Question: What I want to put into my chart is that the y-axis value to be like (0,30,60,90,120,150,180,210,230,270) where 0 is the minimum and 270 is the maximum but when I use tickValues(), the number will exceed the y-axis and I cannot see it in the graph. So I would like to be able to decrease the space between the tick values of 0 and 30 so that the maximum value of 270 will be shown in my chart. How would I be able to do it?
'''
.bar {
fill: steelblue;
}
.bar:hover {
fill: brown;
}
.axis {
font: 10px sans-serif;
}
.axis path,
.axis line {
fill: none;
stroke: #000;
shape-rendering: crispEdges;
}
.x.axis path {
display: black;
}
.d3-tip {
line-height: 1;
font-weight: bold;
padding: 12px;
background: rgba(0, 0, 0, 0.8);
color: #fff;
border-radius: 2px;
}
/* Creates a small triangle extender for the tooltip */
.d3-tip:after {
box-sizing: border-box;
display: inline;
font-size: 10px;
width: 100%;
line-height: 1;
color: rgba(0, 0, 0, 0.8);
content: "BC";
position: absolute;
text-align: center;
}
/* Style northward tooltips differently */
.d3-tip.n:after {
margin: -1px 0 0 0;
top: 100%;
left: 0;
}
</style>
<body>
<script src="http://d3js.org/d3.v3.min.js"></script>
<script src="http://labratrevenge.com/d3-tip/javascripts/d3.tip.v0.6.3.js"></script>
<script>
var data = [{"countryName":"Afghanistan","gender":"Female","deaths":"97"},
{"countryName":"Afghanistan","gender":"Male","deaths":"108"}];
var deathArray = data.map(function(d){ return parseInt(d.deaths) });
var opacity = d3.scale.linear()
.domain([d3.min(deathArray), d3.max(deathArray)])
.range([0.1,1.0]);
var margin = {top: 100, right: 20, bottom: 30, left: 40},
width = 200;
height = 200;
var x = d3.scale.ordinal()
.rangeRoundBands([0, width], .5);
var y = d3.scale.linear()
.range([height, 0]);
var xAxis = d3.svg.axis()
.scale(x)
.orient("bottom");
var yAxis = d3.svg.axis()
.scale(y)
.orient("left")
var tip = d3.tip()
.attr('class', 'd3-tip')
.offset([-10, 0])
.html(function(d) {
return "<strong>Deaths:</strong> <span style='color:red'>" + d.deaths + "</span>";
})
var svg = d3.select("body").append("svg")
.attr("width", width + margin.left + margin.right)
.attr("height", height + margin.top + margin.bottom)
.append("g")
.attr("transform", "translate(" + margin.left + "," + margin.top + ")");
svg.call(tip);
d3.json("data.json", function(error, data) {
x.domain(data.map(function(d) { return d.gender;}));
y.domain([0, d3.max(data, function(d) { return d.deaths; })]);
svg.append("g")
.attr("class", "x axis")
.attr("transform", "translate(0," + height + ")")
.call(xAxis)
.append("text")
.attr("transform", "0")
.attr("x", 10)
.attr("dx", ".71em")
.style("text-anchor", "right")
.text("2008");
svg.append("g")
.attr("class", "y axis")
.call(yAxis)
.append("text")
.attr("transform", "rotate(-90)")
.attr("y", 10)
.attr("dy", ".71em")
.style("text-anchor", "end")
.text("Deaths");
svg.selectAll(".bar")
.data(data)
.enter().append("rect")
.attr("class", "bar")
.attr("x", function(d) { return x(d.gender); })
.attr("width", x.rangeBand(1))
.attr("y", function(d) { return y(d.deaths); })
.attr("height", function(d) { return height - y(d.deaths); })
.on('mouseover', tip.show)
.on('mouseout', tip.hide)
.style("opacity",function(d){ return opacity(d.deaths) });
});
function type(d) {
d.deaths = +d.deaths;
return d;
}
</script>
'''

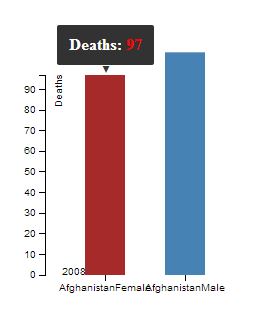
Answer: It looks like you want to have your y axis to go from 0 to 270. You need to make sure that its domain will cover that. So instead of having
'''
y.domain([0, d3.max(data, function(d) { return d.deaths; })]);
'''
you will need to hard code the max value to be 270 like this
'''
y.domain([0, 270]);
'''
However, if you leave it at that the ticks value will be [0, 20, 40, ..., 260] since d3 will try to pick the best values to display on the axis for you. To meet your needs, you will need to hard code the tick values of the y axis as well, using . So something like this
'''
var yAxis = d3.svg.axis()
.scale(y)
.orient("left")
.tickValues(d3.range(0, 271, 30))
'''
what do is create an array of numbers that range from 0 to 271 with steps of 30, which is
You can see the fixed jsfiddle at <URL>.